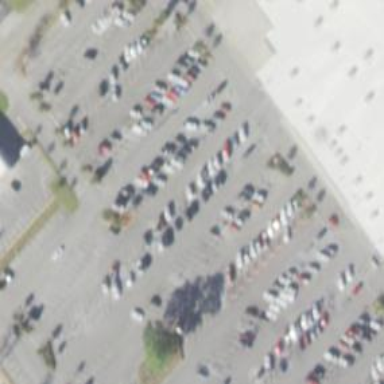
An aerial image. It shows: Parking space.